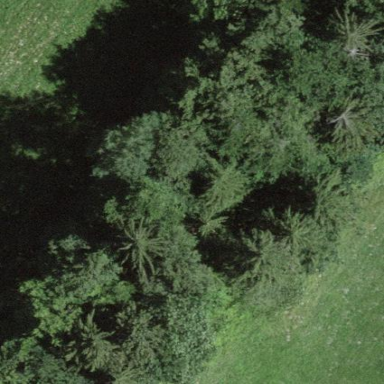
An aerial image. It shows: Forest area.